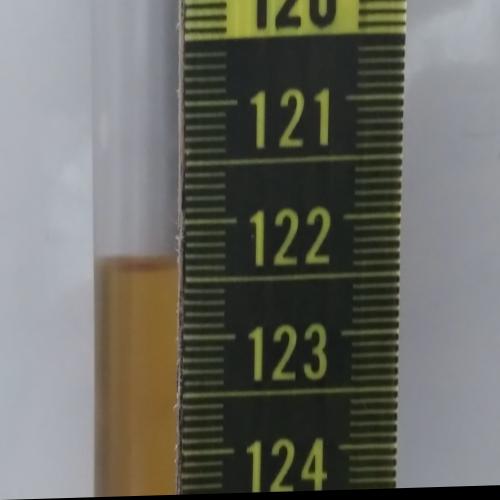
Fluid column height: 122.4 cm